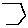
Label: hexagon